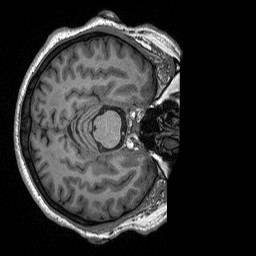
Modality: T1w
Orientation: axial
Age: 61
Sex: male
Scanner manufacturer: siemens
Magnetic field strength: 3 T
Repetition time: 2.4 s
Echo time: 0.00226 s